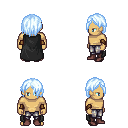
a pixel art fantasy rpg character, male body template, human, tanned skin, black cape, metal pants, white cyan bangs hairstyle, cloth bracers, maroon shoes, four views (front, back, left, right), 2x2 character sprite sheet, small pixel art, hard edges, no anti-aliasing